Aerial crown-view tile of a tropical tree (Barro Colorado Island, Panama), acquired 20250217:
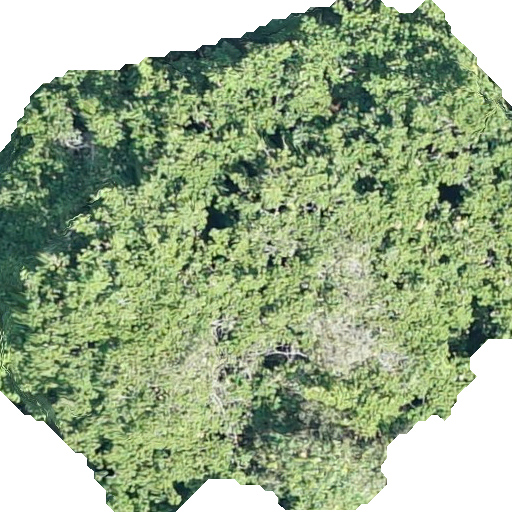
Species: Sterculia apetala
GBIF accepted scientific name: Sterculia apetala
Crown area: 336.144 m²